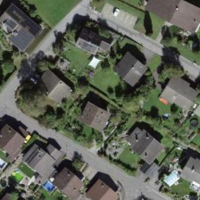
EUNIS habitat code: 54
Species observed at this site:
Lamium galeobdolon